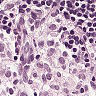
Metastatic tissue present: no